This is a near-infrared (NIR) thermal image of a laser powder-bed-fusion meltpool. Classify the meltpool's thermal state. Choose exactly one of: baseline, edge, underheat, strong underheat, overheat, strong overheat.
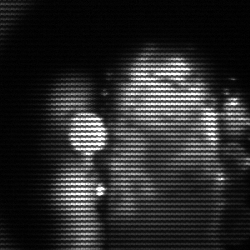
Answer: strong underheat